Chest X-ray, PA view. Patient: 69 years old, sex M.
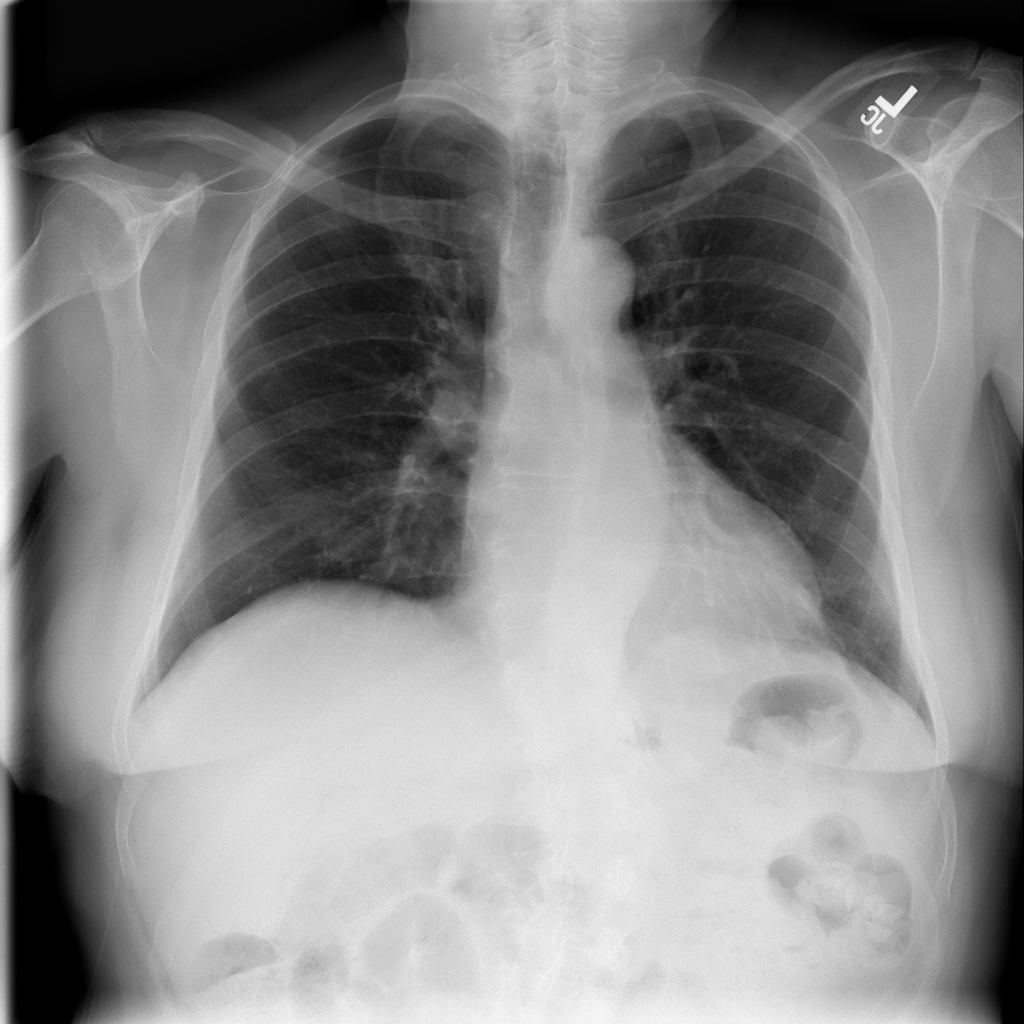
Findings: Infiltration, Nodule